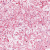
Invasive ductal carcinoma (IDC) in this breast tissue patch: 0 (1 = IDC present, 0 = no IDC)